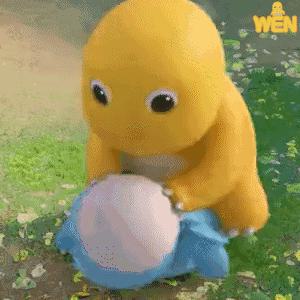
Label: nailong